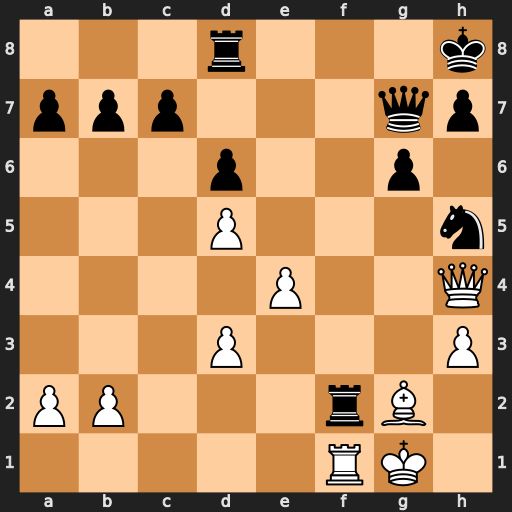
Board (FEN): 3r3k/ppp3qp/3p2p1/3P3n/4P2Q/3P3P/PP3rB1/5RK1
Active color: w
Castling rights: -
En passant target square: -
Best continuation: Qxd8+ Qg8 Qxg8+